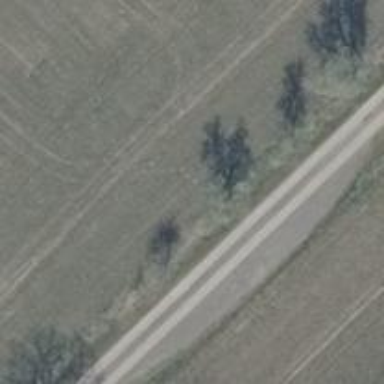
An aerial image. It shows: Passing place on the road.